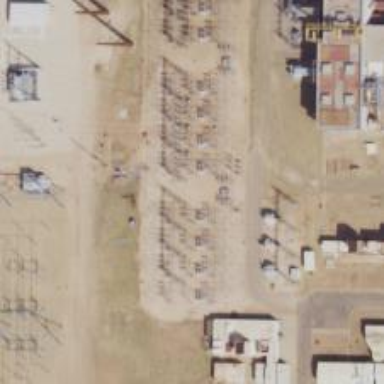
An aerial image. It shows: Switch for power supply.